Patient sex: M
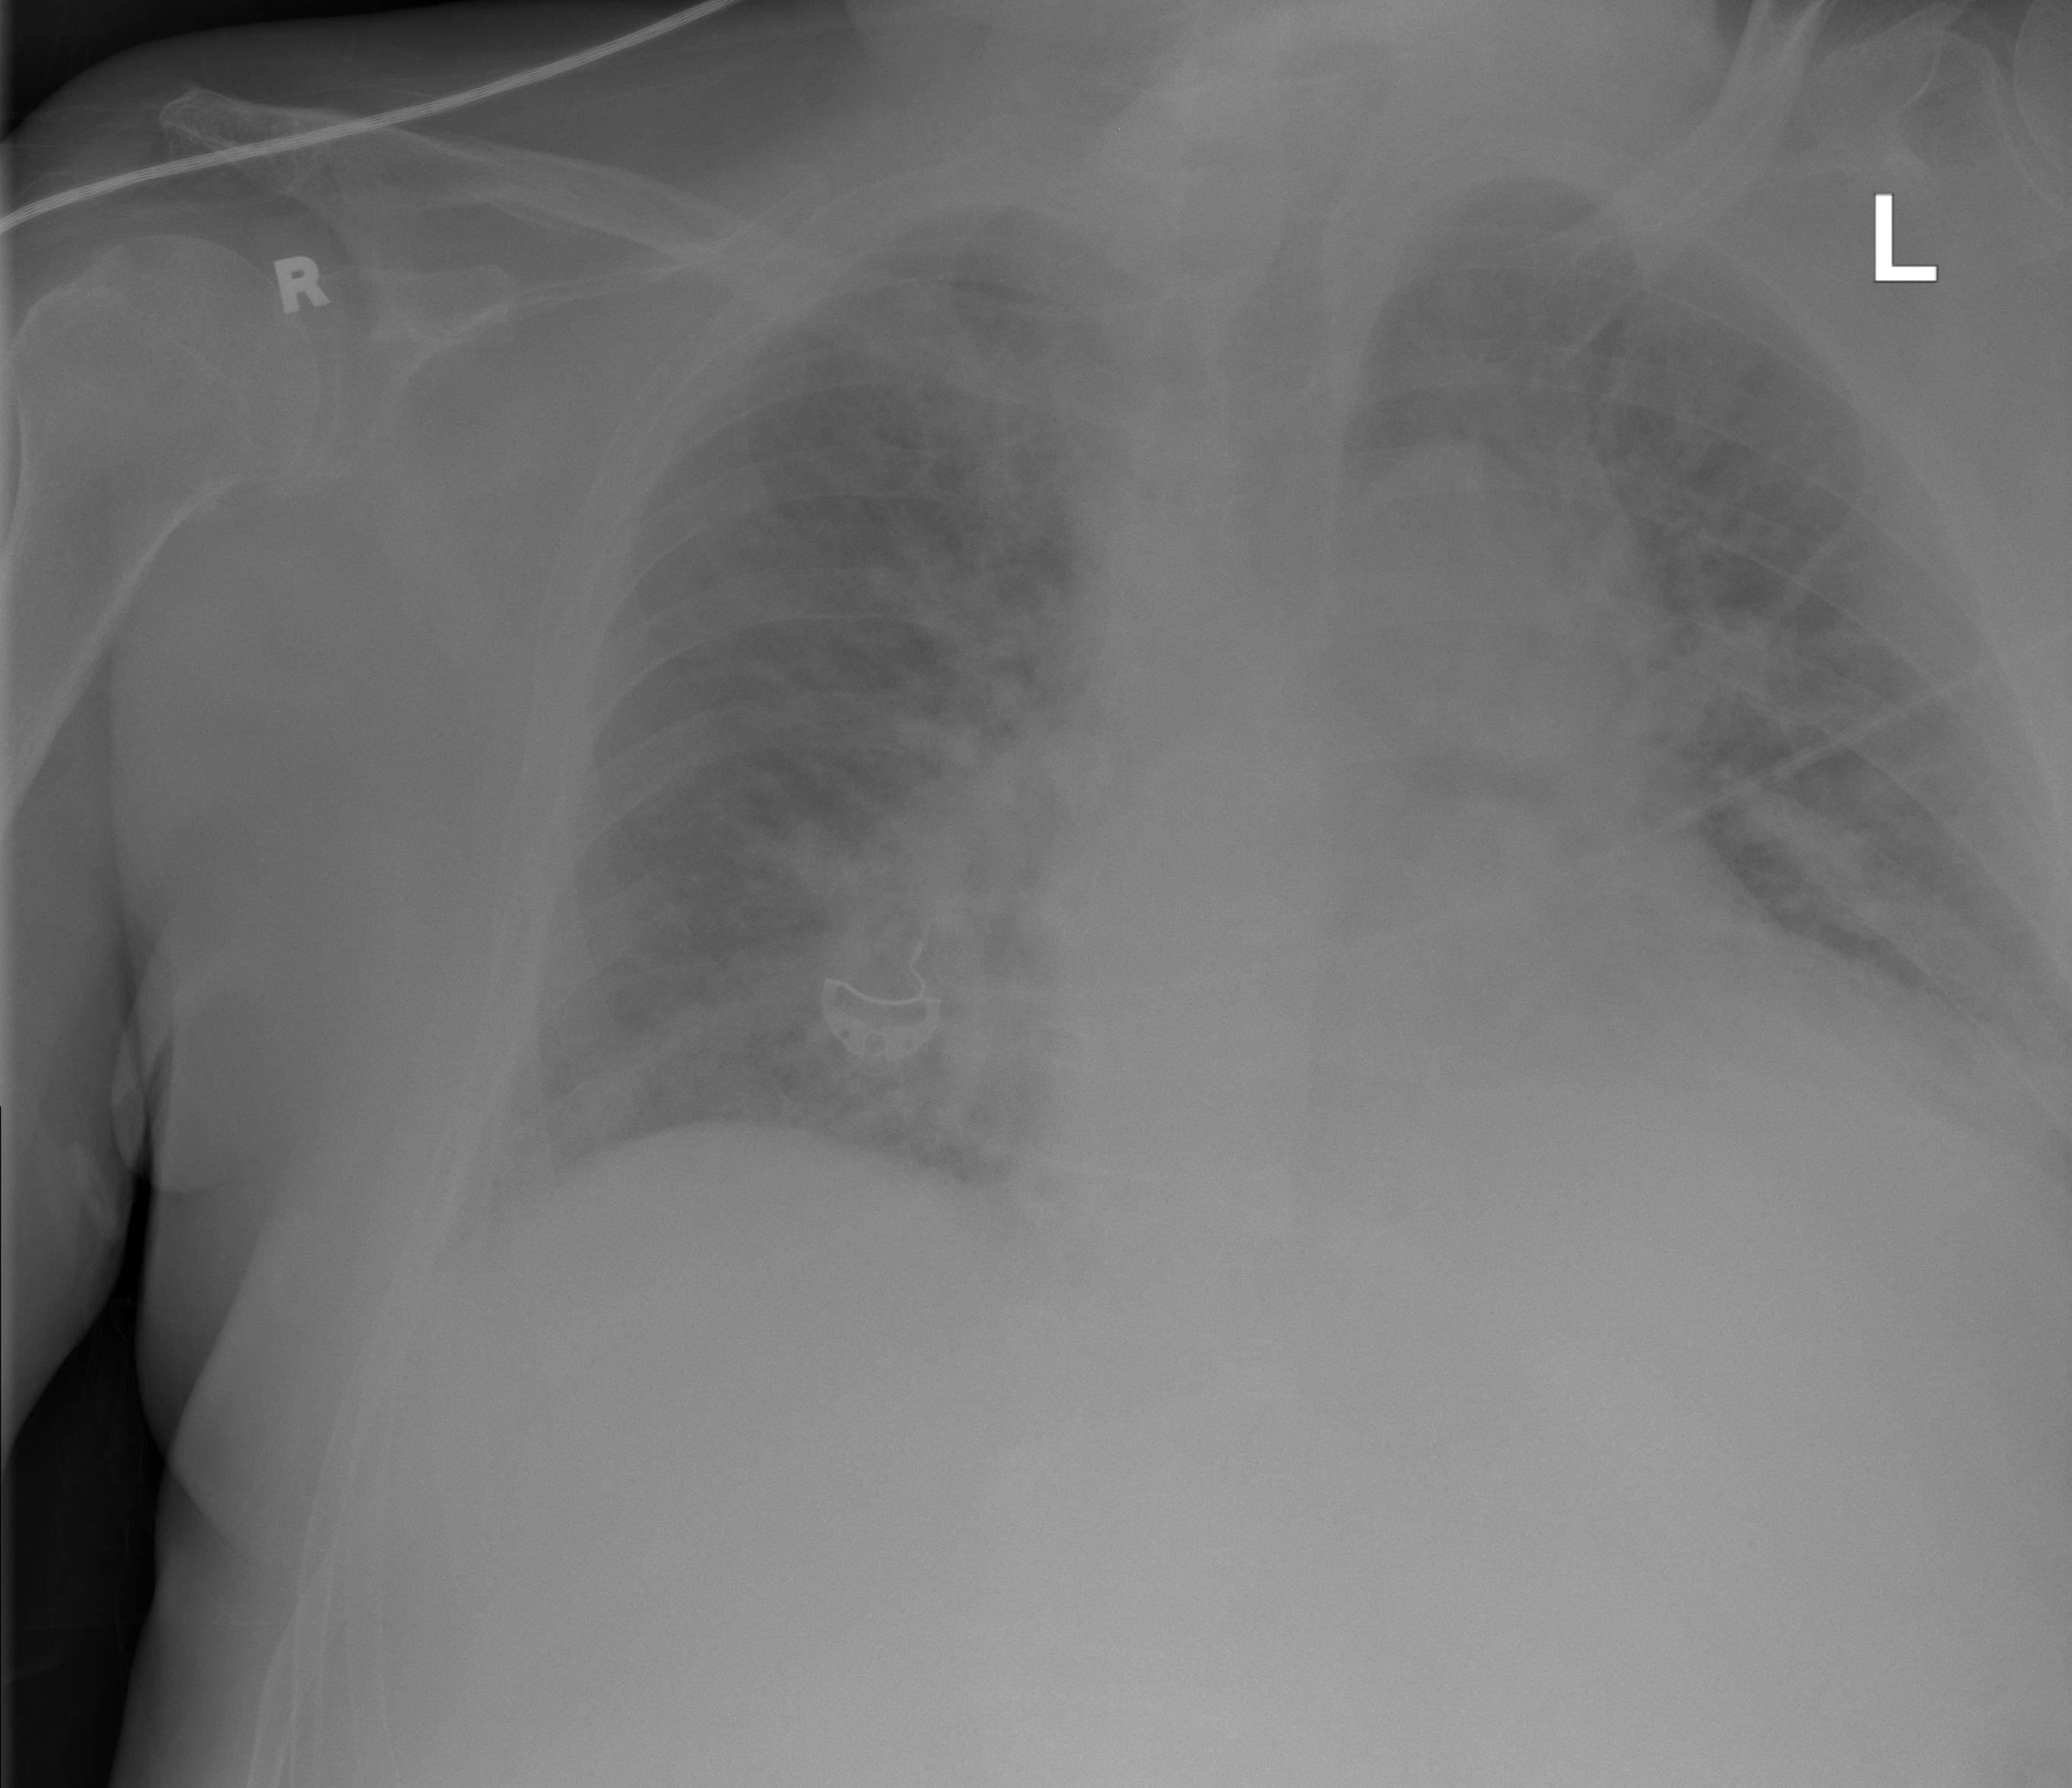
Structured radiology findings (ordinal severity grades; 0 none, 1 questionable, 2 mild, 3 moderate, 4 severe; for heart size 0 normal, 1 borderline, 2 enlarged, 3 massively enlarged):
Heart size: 2
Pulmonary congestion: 3
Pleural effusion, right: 0
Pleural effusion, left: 0
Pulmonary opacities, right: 2
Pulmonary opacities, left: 2
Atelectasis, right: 0
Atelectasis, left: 0